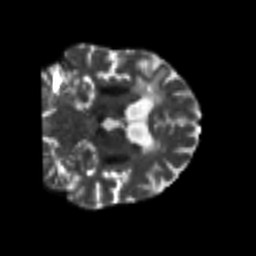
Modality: T2w
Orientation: coronal
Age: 76
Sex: female
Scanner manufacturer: siemens
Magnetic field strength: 3 T
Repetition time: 7.3 s
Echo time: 0.087 s